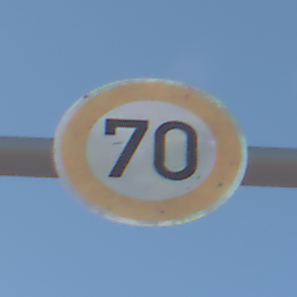
Verkehrszeichen: Geschwindigkeit70
Umgebung: Outdoor, Nature
Tageszeit: MorningAfternoon
Wetter: PartlyCloudy
Licht: Natural
Jahreszeit: NotSpecified
Kontrast: HighContrast